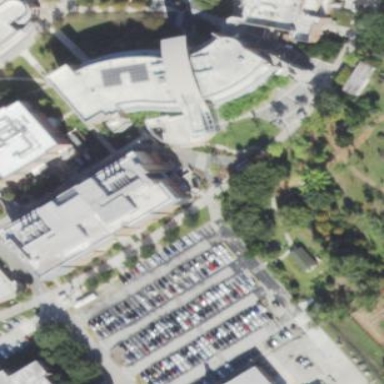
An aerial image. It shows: University building.